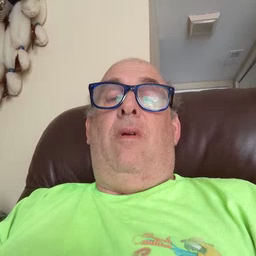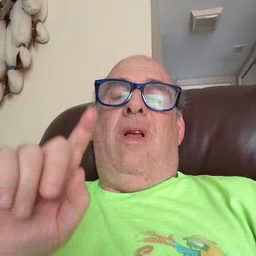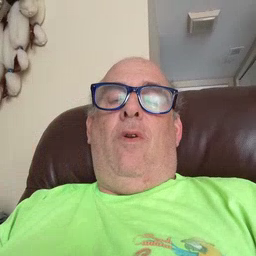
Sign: haveto